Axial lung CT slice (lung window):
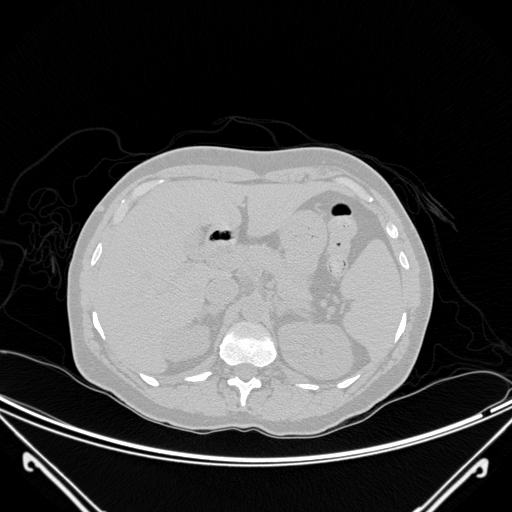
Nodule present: no